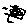
Label: zigzag